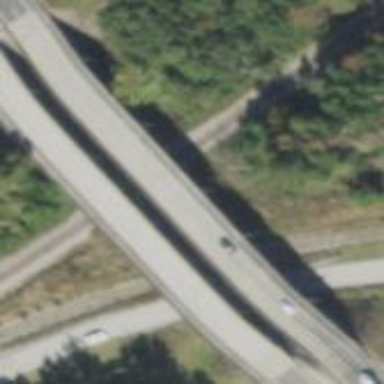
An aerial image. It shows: Man-made bridge.